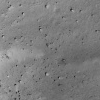
Atmospheric dust classification: not_dusty